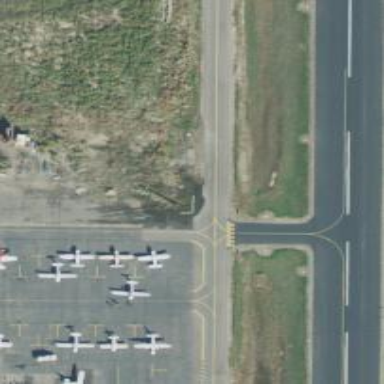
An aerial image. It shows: View of taxiway at the airport.